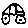
Label: car